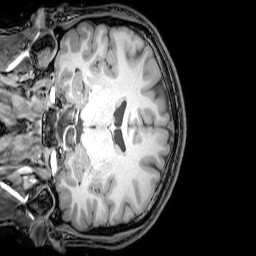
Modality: T1w
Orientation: coronal
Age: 20
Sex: male
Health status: healthy
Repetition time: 0.081 s
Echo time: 0.037 s